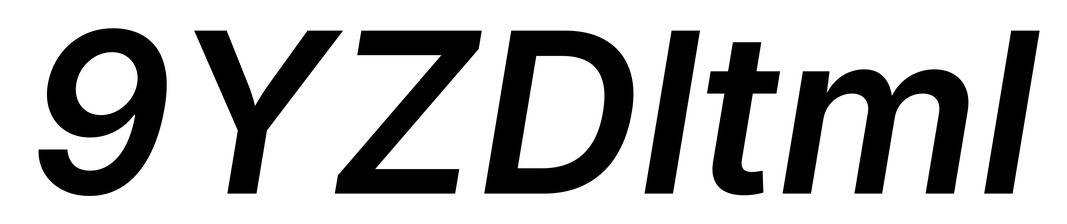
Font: Inter-Italic_SemiBold_Italic